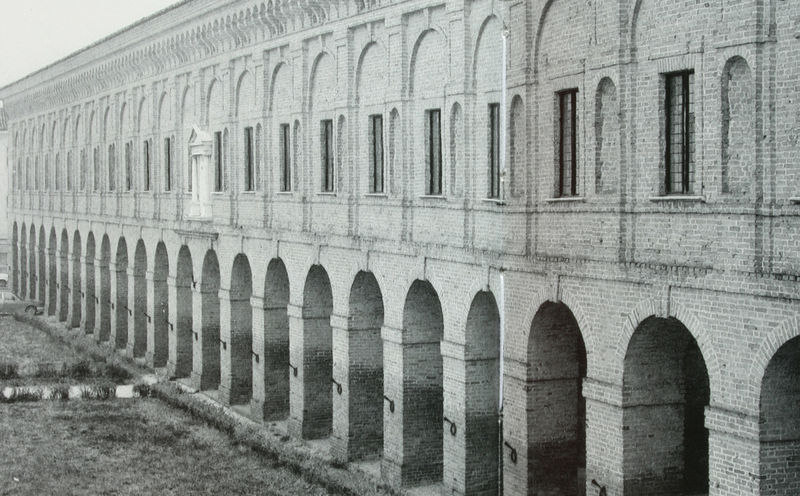
Titel: Galleria degli Antichi oder Corridor Grande
Standort: Sabbioneta
Institution: Galleria degli Antichi oder Corridor Grande
Schlagwörter: himmel, wasser, weiß, fluss, teich, fenster, glas, grau, pfeiler, schwarz, strasse, säule, säulen, tür, zeichnung, dach, gebäude, gras, haus, park, rasen, schloss, weg, wiese, architektur, lang, stein, steine, bach, erde, spiegelung, brücke, büsche, gitter, sträucher, pflanzen, front, renaissance, rund, garten, balkon, relief, pfütze, ansicht, bogen, fassade, italien, perspektive, türen, giebel, mauer, ziegel, backstein, pilaster, auto, rundbogen, vorsprung, dekoration, detail, durchgang, befestigung, foto, fotografie, bögen, gang, arkade, innenhof, haken, ringe, palast, festung, mauerwerk, scheiben, schwarz-weiss, grasbüschel, entwurf, arkaden, rom, photo, dreiecksgiebel, tore, gesims, mauern, portikus, antik, rundbögen, stall, grad, graben, geschosse, viadukt, museum, grass, fotographie, bau, wiederholung, aquadukt, äquadukt, basilika, backsteine, bauwerk, nischen, kollonade, profanbau, spitzgiebel, ziegelbau, kolonade, andrea palladio, gliederung, fasade, genster, wiede, felief, blednen, frotn, wassen, dekoratin, arkaden foto, überang